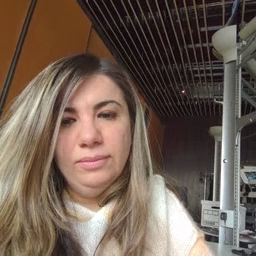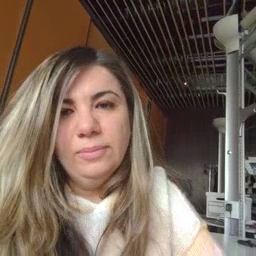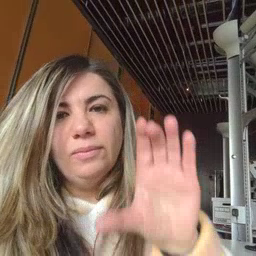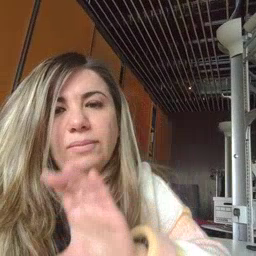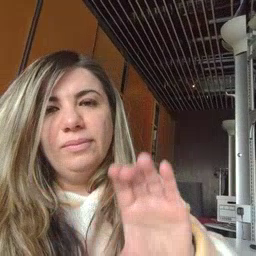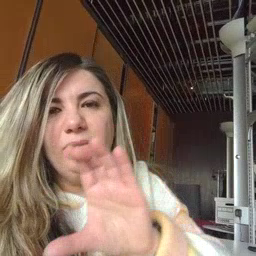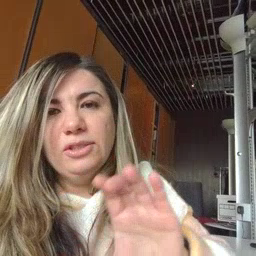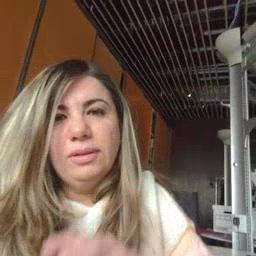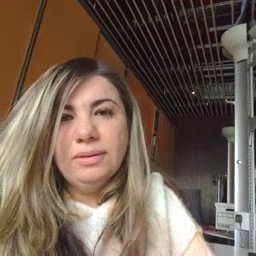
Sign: chocolate